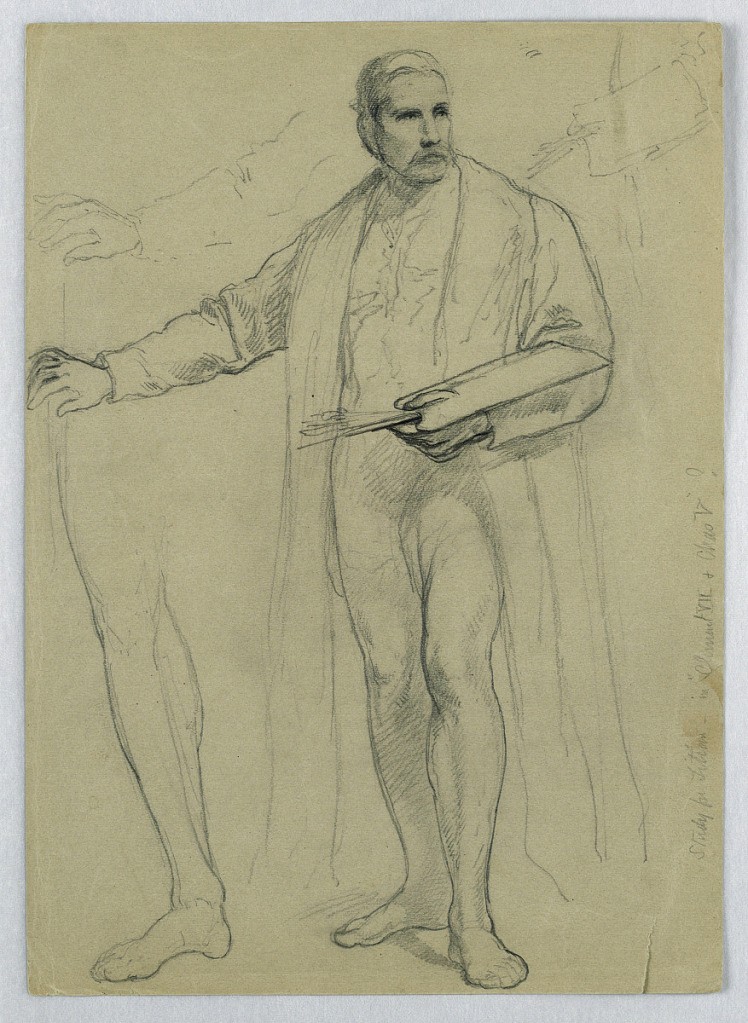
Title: Study for "Titian Showing
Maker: Daniel Huntington, American, 1816–1906
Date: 1866
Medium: Graphite Support: Gray wove paper
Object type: Drawing
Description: Vertical rectangle. Man in tights and a long coat, holding a palette and brushes, facing slightly right. A right leg at left.